Question: I'm building documentation for my API library and I'm having readthedocs.io host the documentation, and is backed with Sphinx. I have the Read The Docs theme installed for Sphinx using 'pip install', and the Read the Docs website currently has the documentation running.
I would like to change the colors of my documentation. I have done some searching through their GitHub repository <URL> and have seen some talk that editing the 'sass' files. However, I can't seem to find where these files are located.

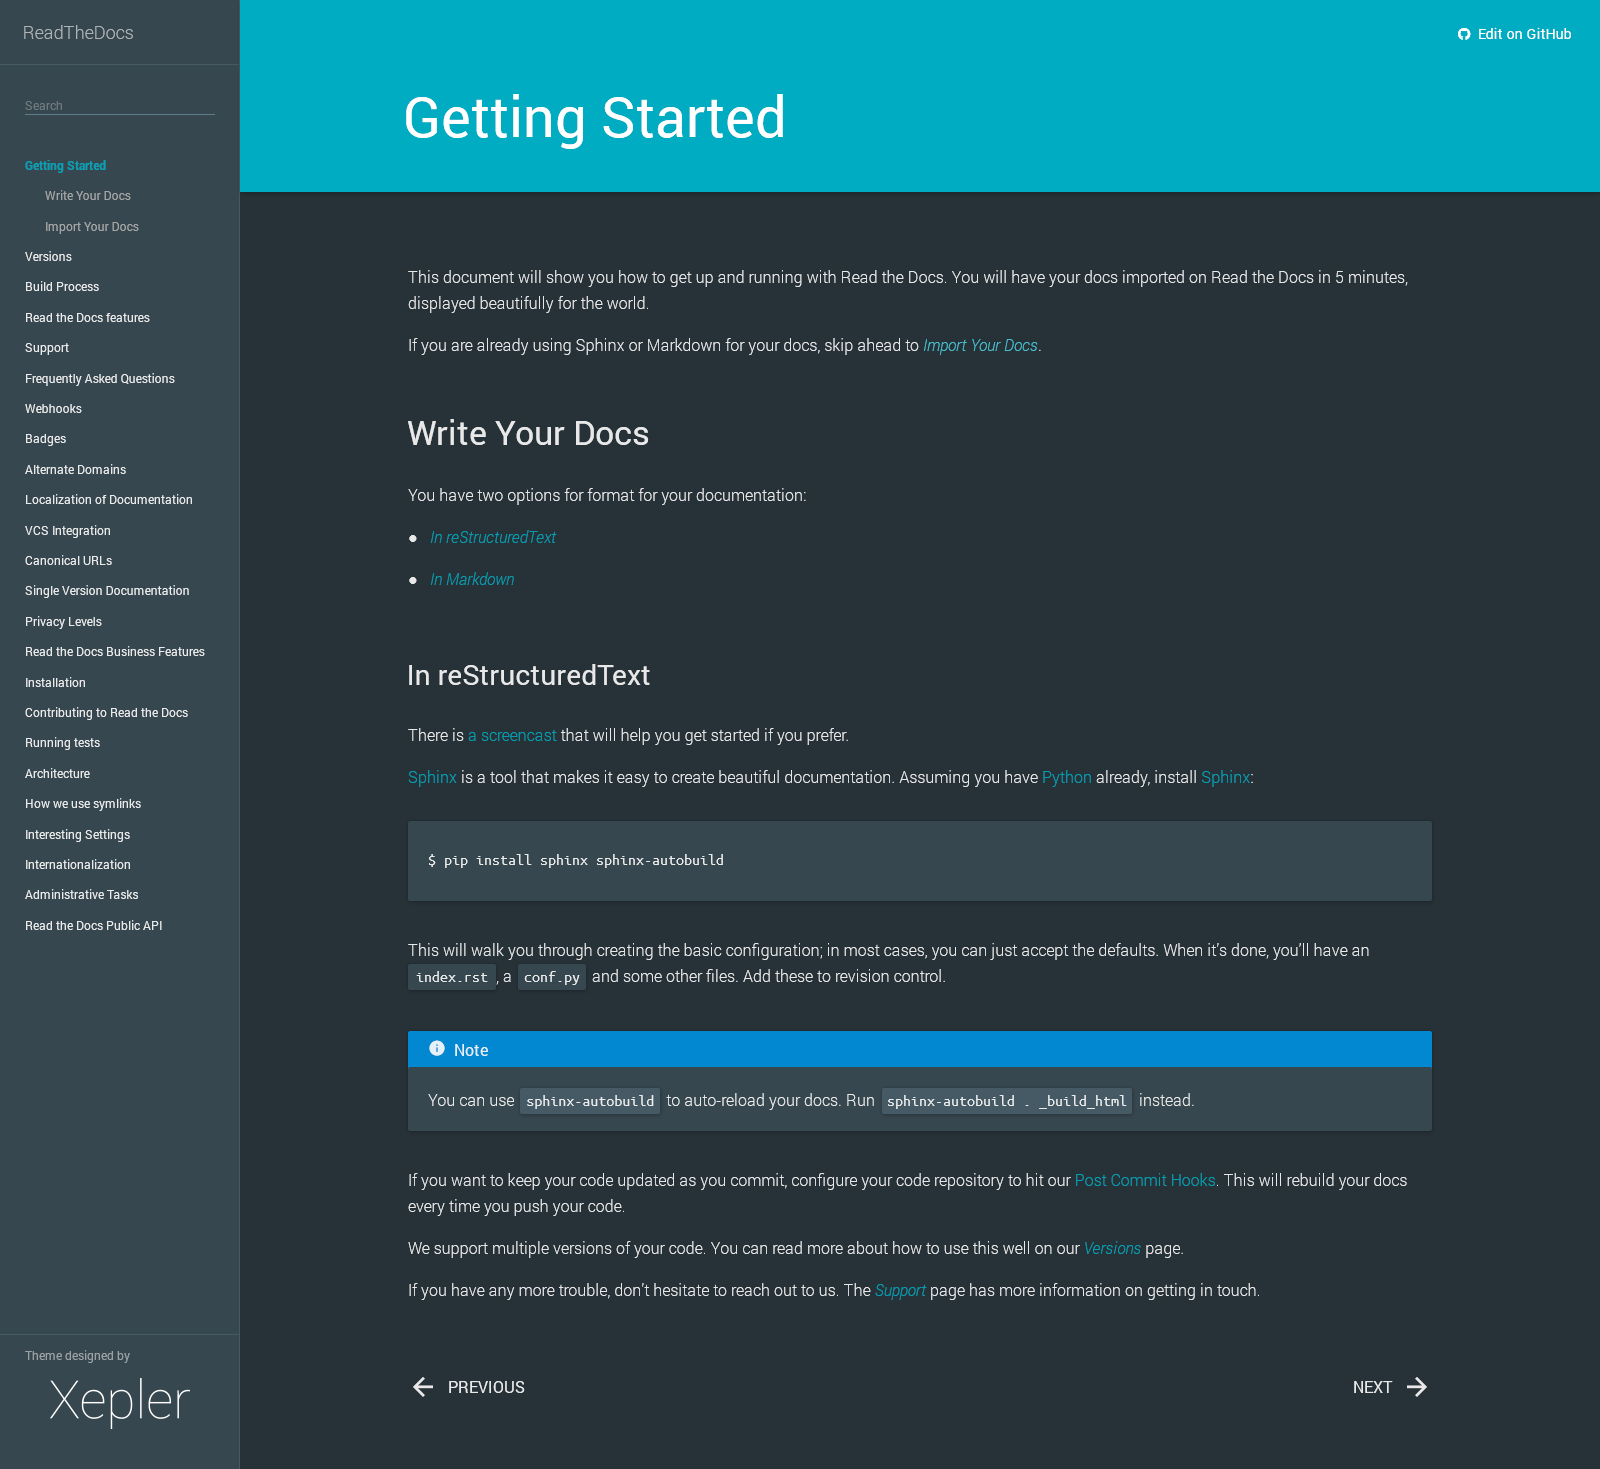
Answer: I believe the canonical way is to create a '_static' folder, include CSS files in that, and then reference that CSS in your templates with an include in the '_templates' folder.
To demonstrate this, you can try a simple override of the 'layout.html' file: first, create '_templates' in your docs folder if it doesn't already exist, then create a file there named 'layout.html'.
Populate that with the following:
'''
{% extends "!layout.html" %}
{% block footer %} {{ super() }}
<style>
/* Sidebar header (and topbar for mobile) */
.wy-side-nav-search, .wy-nav-top {
background: #00ff00;
}
/* Sidebar */
.wy-nav-side {
background: #ff0000;
}
</style>
{% endblock %}
'''
Once you've rebuilt your docs, you should see a garish side-bar and header. (I used a similar technique with our Sphinx / Read The Docs theme <URL>